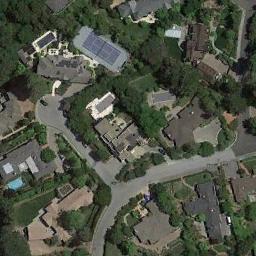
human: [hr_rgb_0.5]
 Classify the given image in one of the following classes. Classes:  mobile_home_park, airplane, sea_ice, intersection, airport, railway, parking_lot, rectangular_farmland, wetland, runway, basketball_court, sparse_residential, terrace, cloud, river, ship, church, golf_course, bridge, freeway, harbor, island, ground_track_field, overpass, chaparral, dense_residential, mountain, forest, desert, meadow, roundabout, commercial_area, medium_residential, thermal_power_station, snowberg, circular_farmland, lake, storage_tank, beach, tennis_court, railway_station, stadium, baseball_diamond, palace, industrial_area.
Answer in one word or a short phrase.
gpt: tennis_court